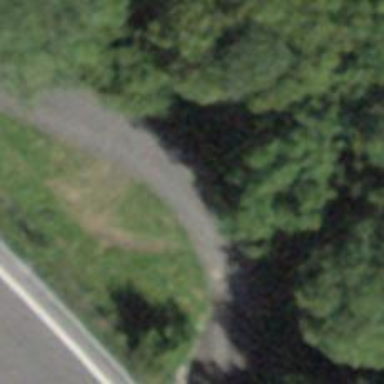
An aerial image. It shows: Asphalt track with grade1 tracktype.